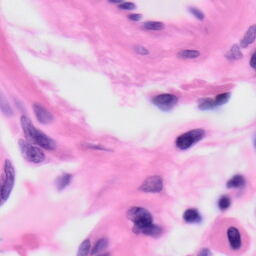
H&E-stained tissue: Skin